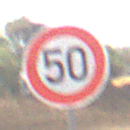
Verkehrszeichen: Geschwindigkeit50
Umgebung: Outdoor, Nature
Tageszeit: MorningAfternoon
Wetter: PartlyCloudy
Licht: Natural
Jahreszeit: NotSpecified
Kontrast: HighContrast